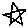
Label: star